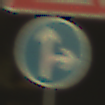
Verkehrszeichen: VorgeschriebeneFahrtrichtungGeradeausOderRechts
Zusatzzeichen oben: Arbeitsstelle
Umgebung: Outdoor, Nature
Tageszeit: SunriseSunset
Wetter: PartlyCloudy
Licht: Natural
Jahreszeit: NotSpecified
Kontrast: HighContrast